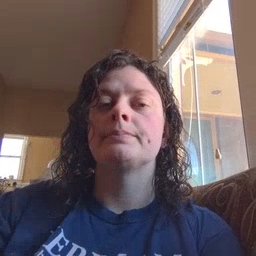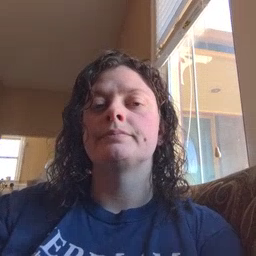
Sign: red